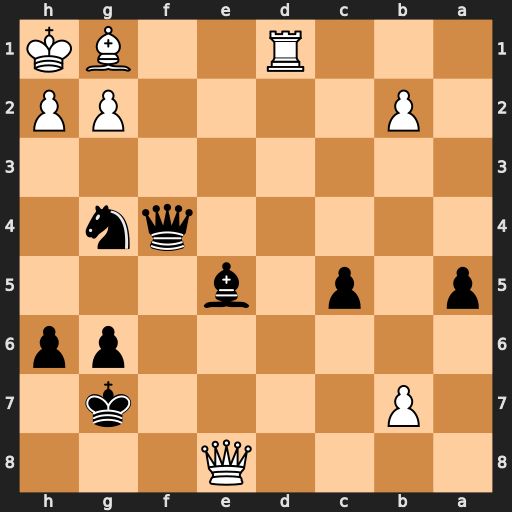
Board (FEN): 4Q3/1P4k1/6pp/p1p1b3/5qn1/8/1P4PP/3R2BK
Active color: b
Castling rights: -
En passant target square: -
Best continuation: Nf2+ Bxf2 Qxh2#